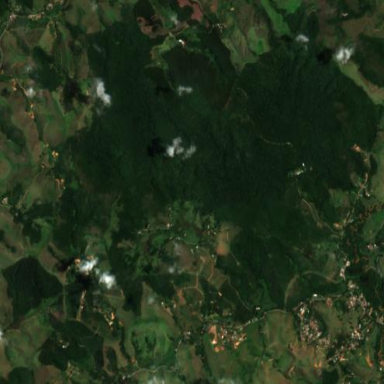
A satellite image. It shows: Forest area with mix of leaf types and cycles.